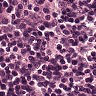
Metastatic tissue present: no